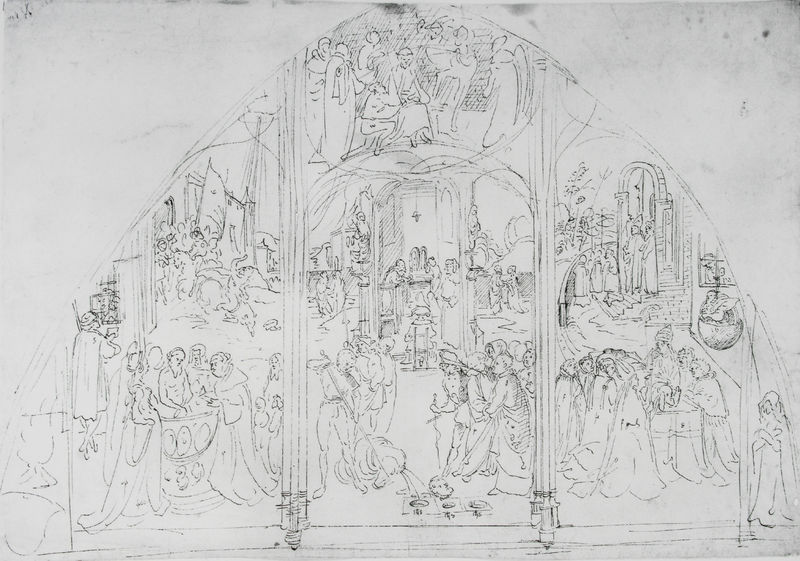
Titel: Paulsbasilika, nach Hans Holbein
Künstler: Hans Burgkmair
Standort: Braunschweig
Institution: Herzog Anton Ulrich-Museum
Schlagwörter: kopf, menschen, fenster, männer, skizze, zeichnung, blass, johannes, kirche, pferde, studie, grafik, graphik, markt, waschen, tusche, schwarzweiß, nonne, bleistift, entwurf, altar, pfarrer, kanzel, rundbögen, pastor, priester, mönch, mönche, heilige, mittelpunkt, taufe, beichte, riss, umhand, tympanon, augsburg, taufen, bogenfeld, putzen, säubern, holbein, sankt, st. anna, köpfung, burgkmair, 1520, basilikazyklus, sankt giovanni in laternao, sankt gionvanni in laterano, tryptichn